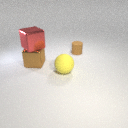
small brown rubber cylinder to the right of large brown metal cube